Question:
What's the UI element that is top of that number buttons to display number ? (which is in light blue color)
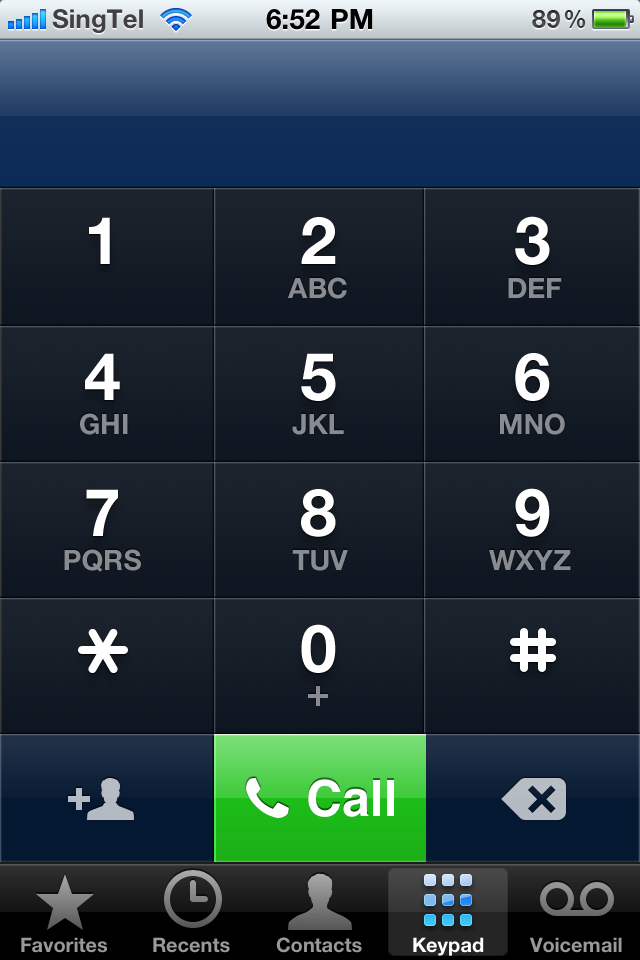
Answer: It like a 'UINavigationBar' with a prompt. However, the location of the gloss (which differs from your typical 'UINavigationBar') and the centering of the numbers (not shown) makes me think it is a custom view.
If you're trying to replicate it, I'd suggest starting with a 'UIView'. Add a 'UIImageView' with appropriate image for the the blue background and a 'UILabel' for the text. Or, instead of the 'UIImageView', you could draw the background in the 'UIView''s 'drawRect:' method.